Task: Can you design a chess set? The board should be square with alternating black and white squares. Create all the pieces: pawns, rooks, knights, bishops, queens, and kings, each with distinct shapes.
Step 2875:
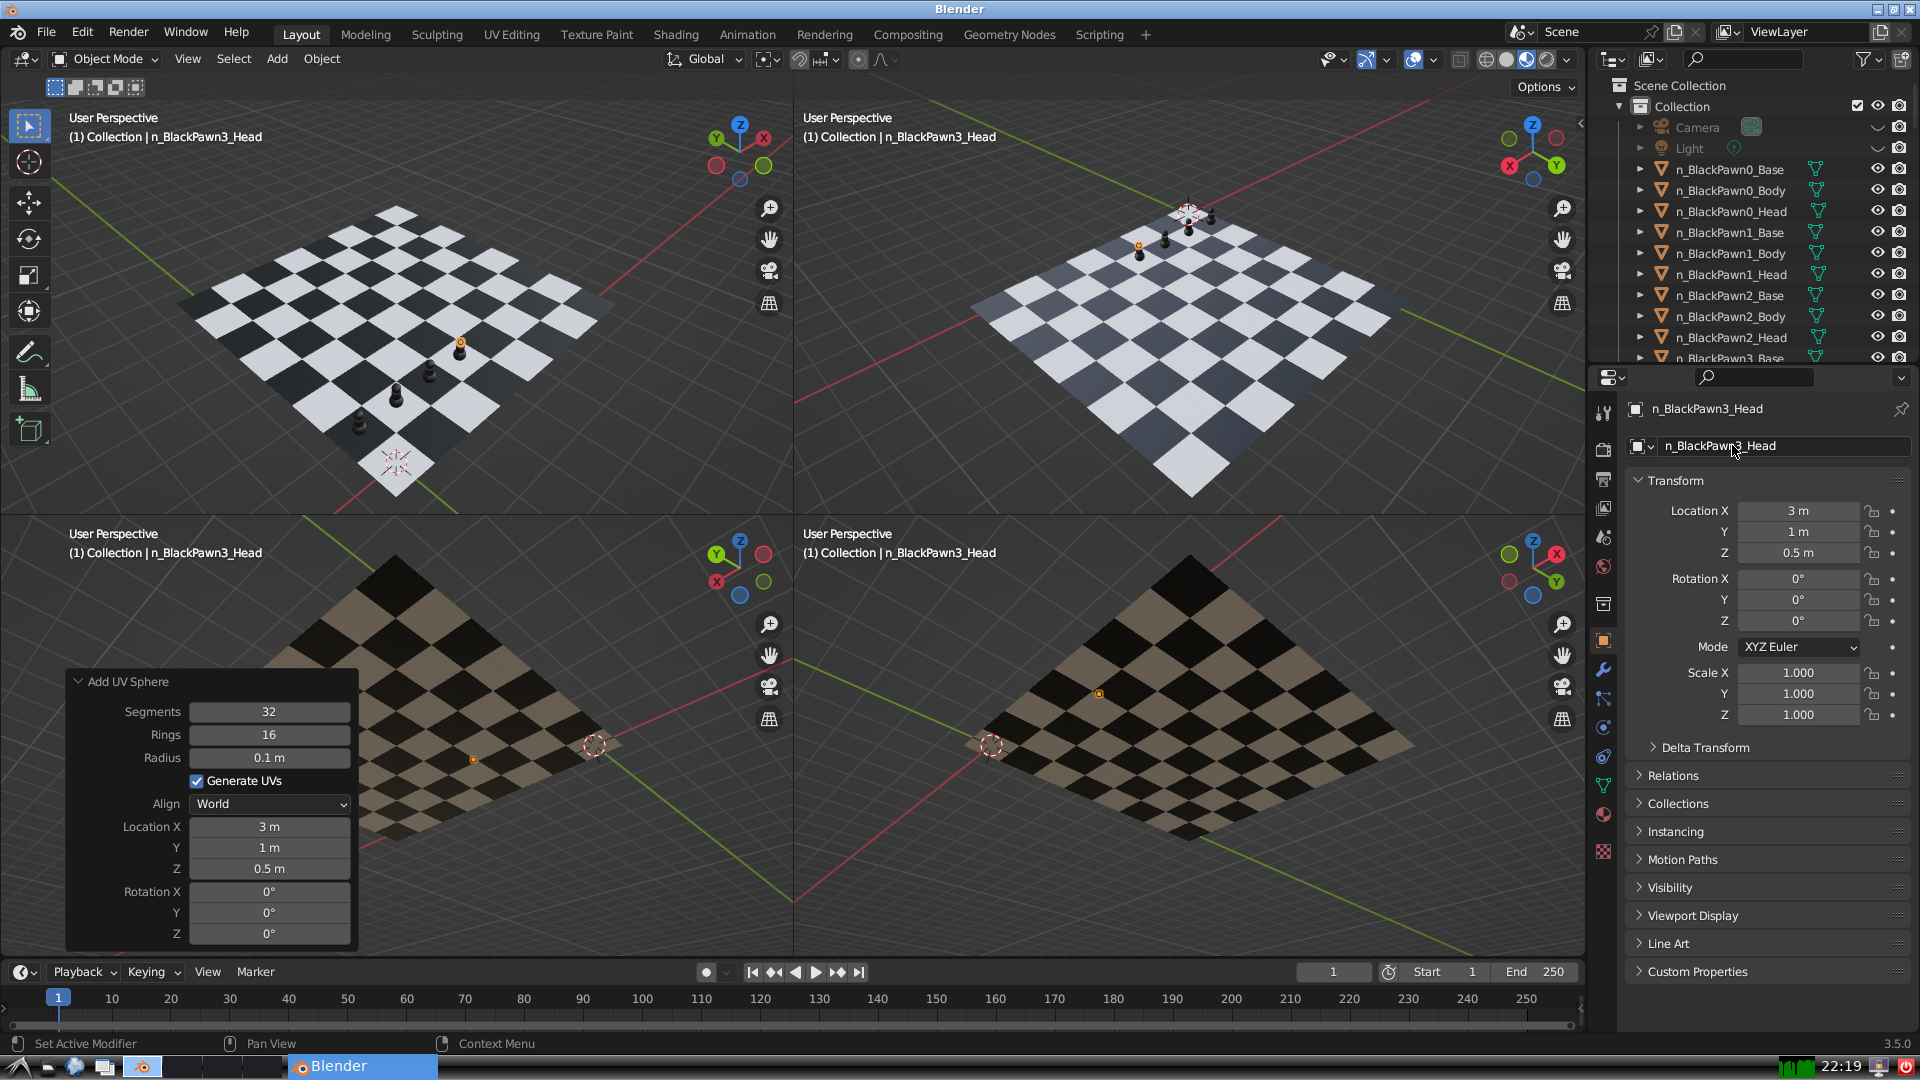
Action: {"mouse_move": [1603, 815]}